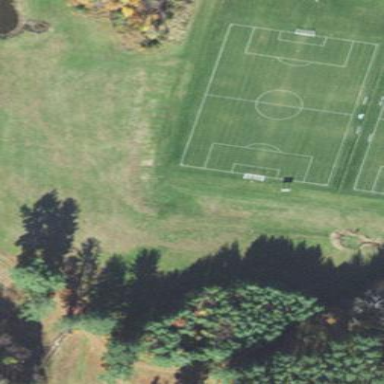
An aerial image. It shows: Soccer pitch for leisure land activities.